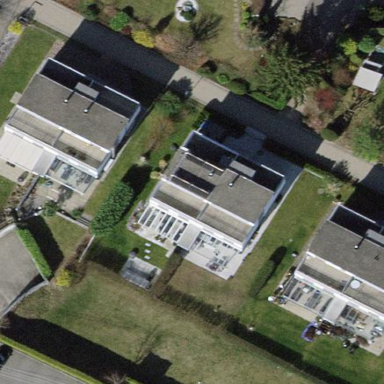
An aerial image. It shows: Terrace building.